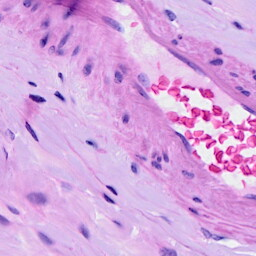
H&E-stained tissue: Ovarian